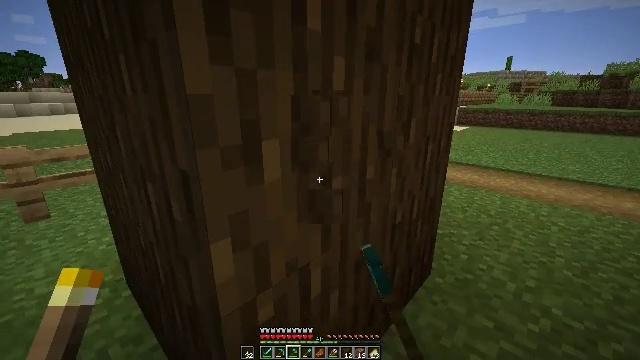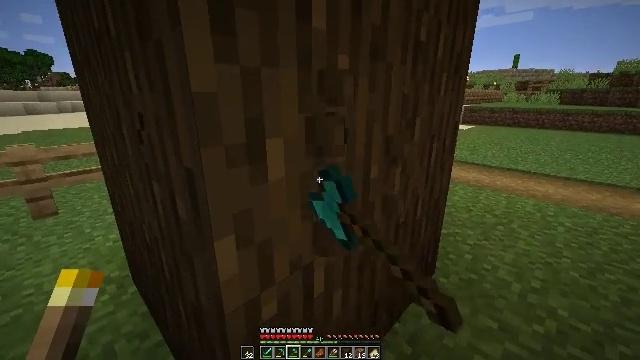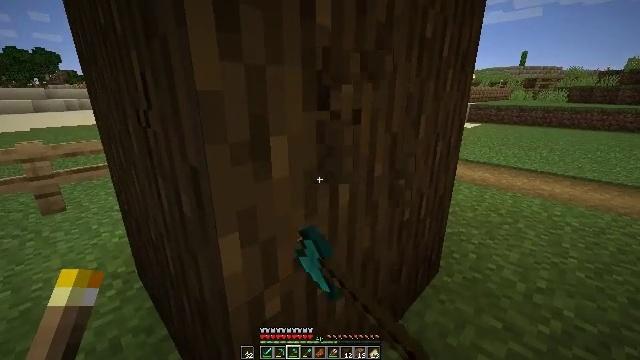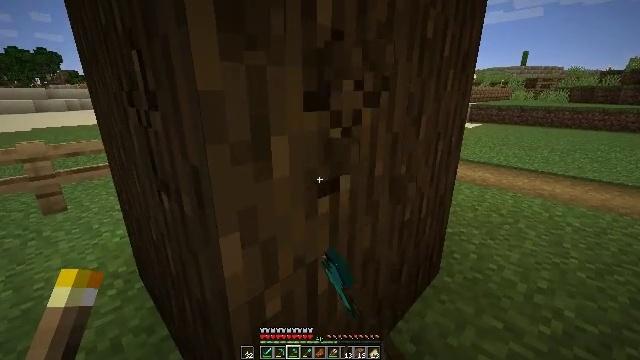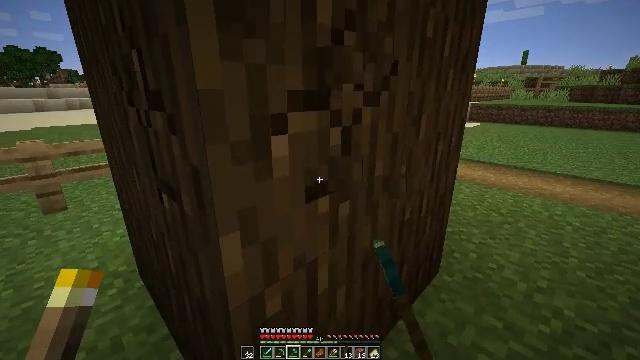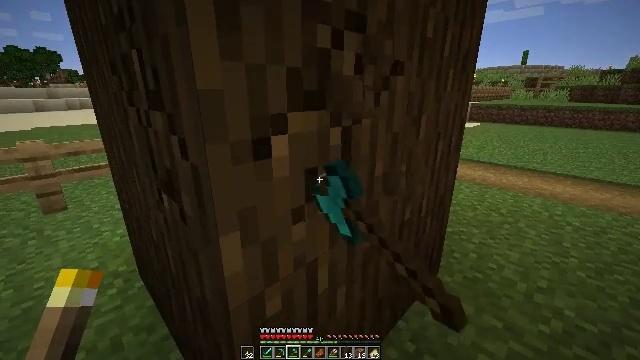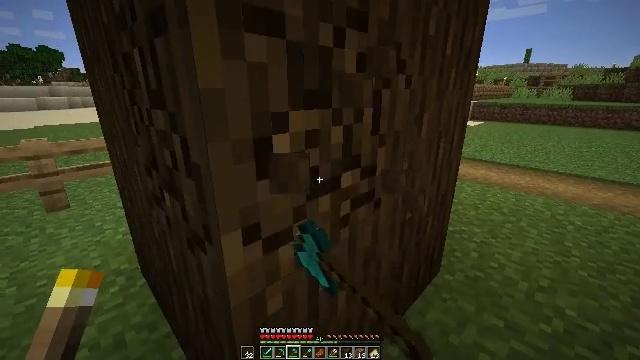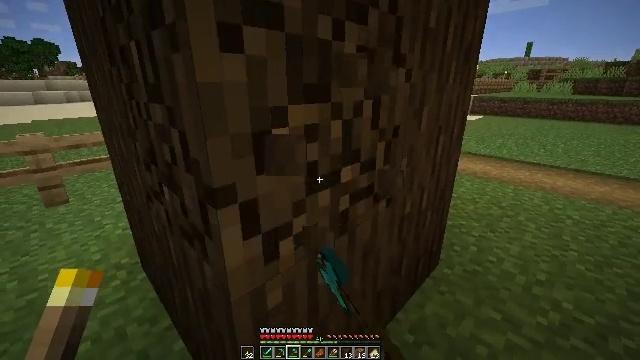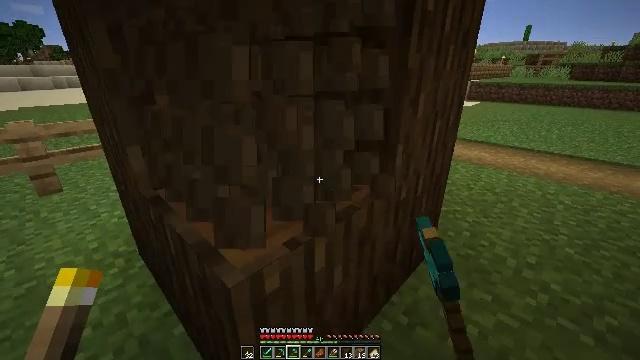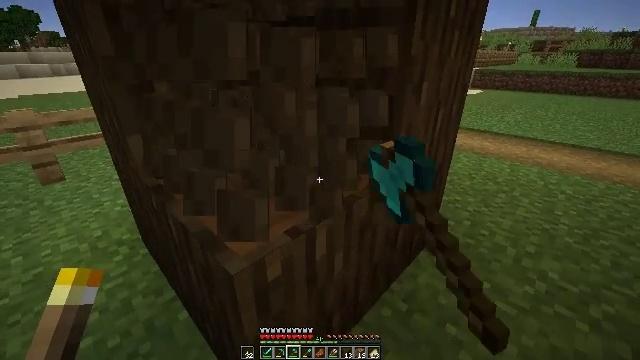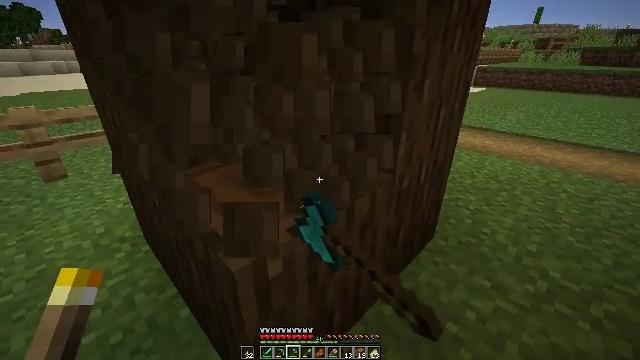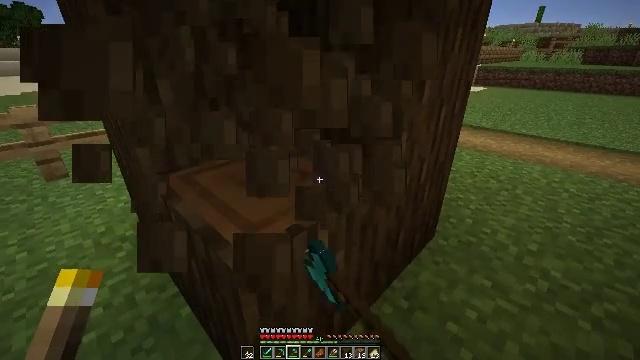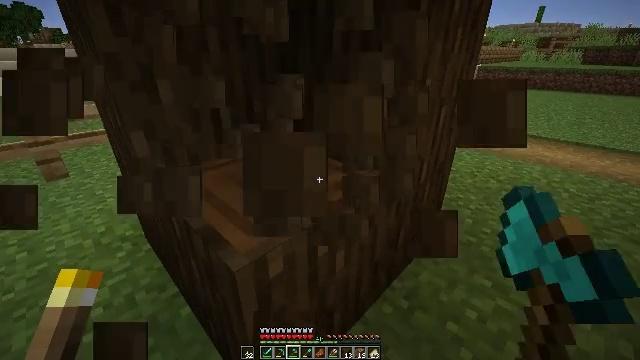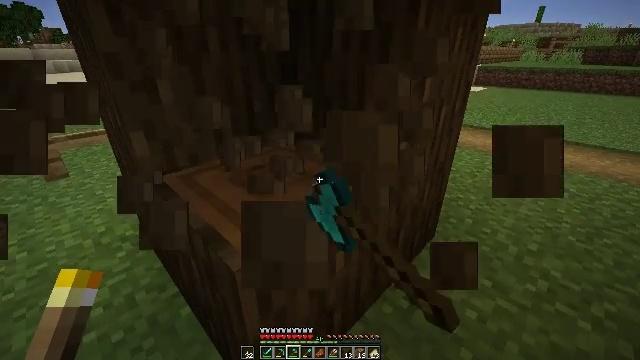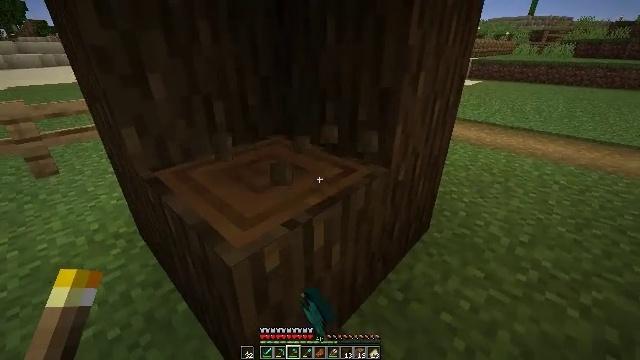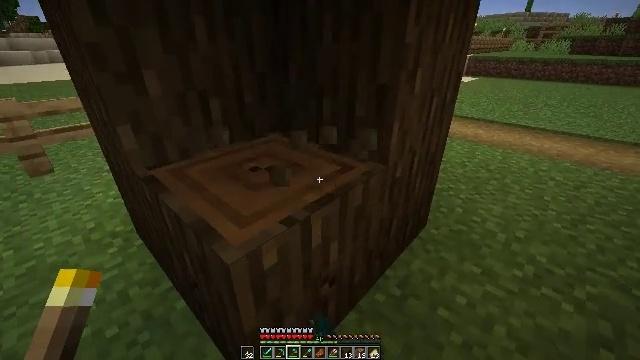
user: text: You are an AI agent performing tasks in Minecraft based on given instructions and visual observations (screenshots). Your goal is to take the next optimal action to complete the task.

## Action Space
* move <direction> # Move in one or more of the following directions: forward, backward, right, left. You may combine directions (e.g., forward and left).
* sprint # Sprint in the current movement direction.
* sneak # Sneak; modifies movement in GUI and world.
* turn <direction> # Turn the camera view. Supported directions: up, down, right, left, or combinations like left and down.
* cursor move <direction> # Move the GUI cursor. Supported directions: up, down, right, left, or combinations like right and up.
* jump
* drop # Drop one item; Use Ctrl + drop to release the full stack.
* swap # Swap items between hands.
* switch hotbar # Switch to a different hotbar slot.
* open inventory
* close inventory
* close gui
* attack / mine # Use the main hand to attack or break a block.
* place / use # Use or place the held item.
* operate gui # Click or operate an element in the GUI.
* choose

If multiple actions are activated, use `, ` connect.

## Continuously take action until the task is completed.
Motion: motion action
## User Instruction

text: Chop down the dark oak log.
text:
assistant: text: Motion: attack / mine
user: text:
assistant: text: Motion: attack / mine
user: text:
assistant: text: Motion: attack / mine
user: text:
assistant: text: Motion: attack / mine
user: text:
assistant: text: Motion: attack / mine
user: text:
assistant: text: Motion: attack / mine
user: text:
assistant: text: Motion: turn down, attack / mine
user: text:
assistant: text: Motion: turn down, attack / mine
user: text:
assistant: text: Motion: turn down, attack / mine
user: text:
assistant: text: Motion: attack / mine
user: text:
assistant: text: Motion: attack / mine
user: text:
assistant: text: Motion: attack / mine
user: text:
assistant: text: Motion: attack / mine
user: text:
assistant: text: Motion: turn right and down, attack / mine
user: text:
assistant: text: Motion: attack / mine
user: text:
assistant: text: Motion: attack / mine
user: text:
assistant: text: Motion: turn down, attack / mine
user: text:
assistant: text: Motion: turn right and down, attack / mine
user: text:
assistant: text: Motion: turn left and down, attack / mine
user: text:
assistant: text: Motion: turn right, attack / mine
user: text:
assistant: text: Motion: attack / mine
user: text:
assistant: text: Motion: attack / mine
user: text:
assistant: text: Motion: attack / mine
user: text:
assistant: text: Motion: attack / mine
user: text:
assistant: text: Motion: attack / mine
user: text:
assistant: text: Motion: attack / mine
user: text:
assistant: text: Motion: attack / mine
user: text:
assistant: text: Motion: turn right, attack / mine
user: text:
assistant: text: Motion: turn right, attack / mine
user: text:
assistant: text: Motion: attack / mine